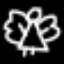
Label: angel